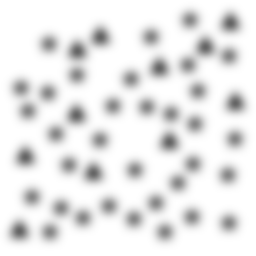
Squares: 0
Triangles: 11
Stars: 33
Total shapes: 44